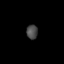
Tissue: lung
Cell type: Epithelial cells
Senescence score: 0.2232
Nuclear area (px): 160
Mean DAPI intensity: 72.025